Question: I am using 'RichTextBox' and 'TextBox' for showing some information which is collected during several days. So there are a lot of strings inside it after couple days and I get 'OutOfMemory' exception. I think this error occurs because of lots of data. Is there some properties or functions which allow to limit number of strings inside 'RichTextBox' and 'TextBox'? I need to truncate only old strings which are in the beggining of list. For instance, take a look at picture below:

Any ideas?
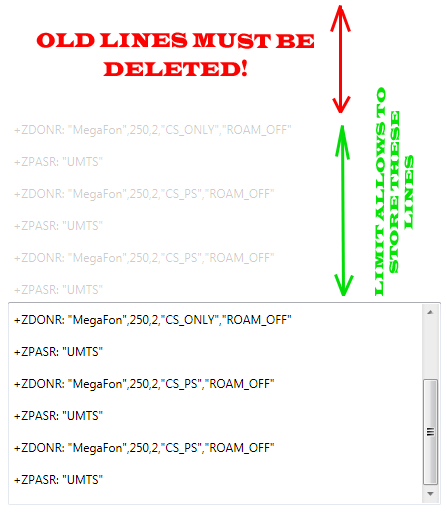
Answer: I created simple code which allows me to resolve this problem.
For 'TextBox':
'''
if (limitLines>0 && simpleTextBox.LineCount > limitLines)
{
string tempText = "";
for (int i = simpleTextBox.LineCount-limitLines; i < simpleTextBox.LineCount; i++)
{
tempText += simpleTextBox.GetLineText(i);
}
simpleTextBox.Clear();
simpleTextBox.Text = tempText;
}
simpleTextBox.AppendText(data);
'''
For 'RichTextBox':
'''
TextRange tr = new TextRange(richTextBox.Document.ContentEnd, richTextBox.Document.ContentEnd);
tr.Text = text + "
";
tr.ApplyPropertyValue(TextElement.ForegroundProperty, solidColorBrush);
if (limitLines > 0 && richTextBox.Document.Blocks.Count > limitLines)
{
for (int i = richTextBox.Document.Blocks.Count - limitLines; i < richTextBox.Document.Blocks.Count; i++)
richTextBox.Document.Blocks.Remove(richTextBox.Document.Blocks.FirstBlock);
}
'''
I hope it helps to someone else!